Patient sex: F
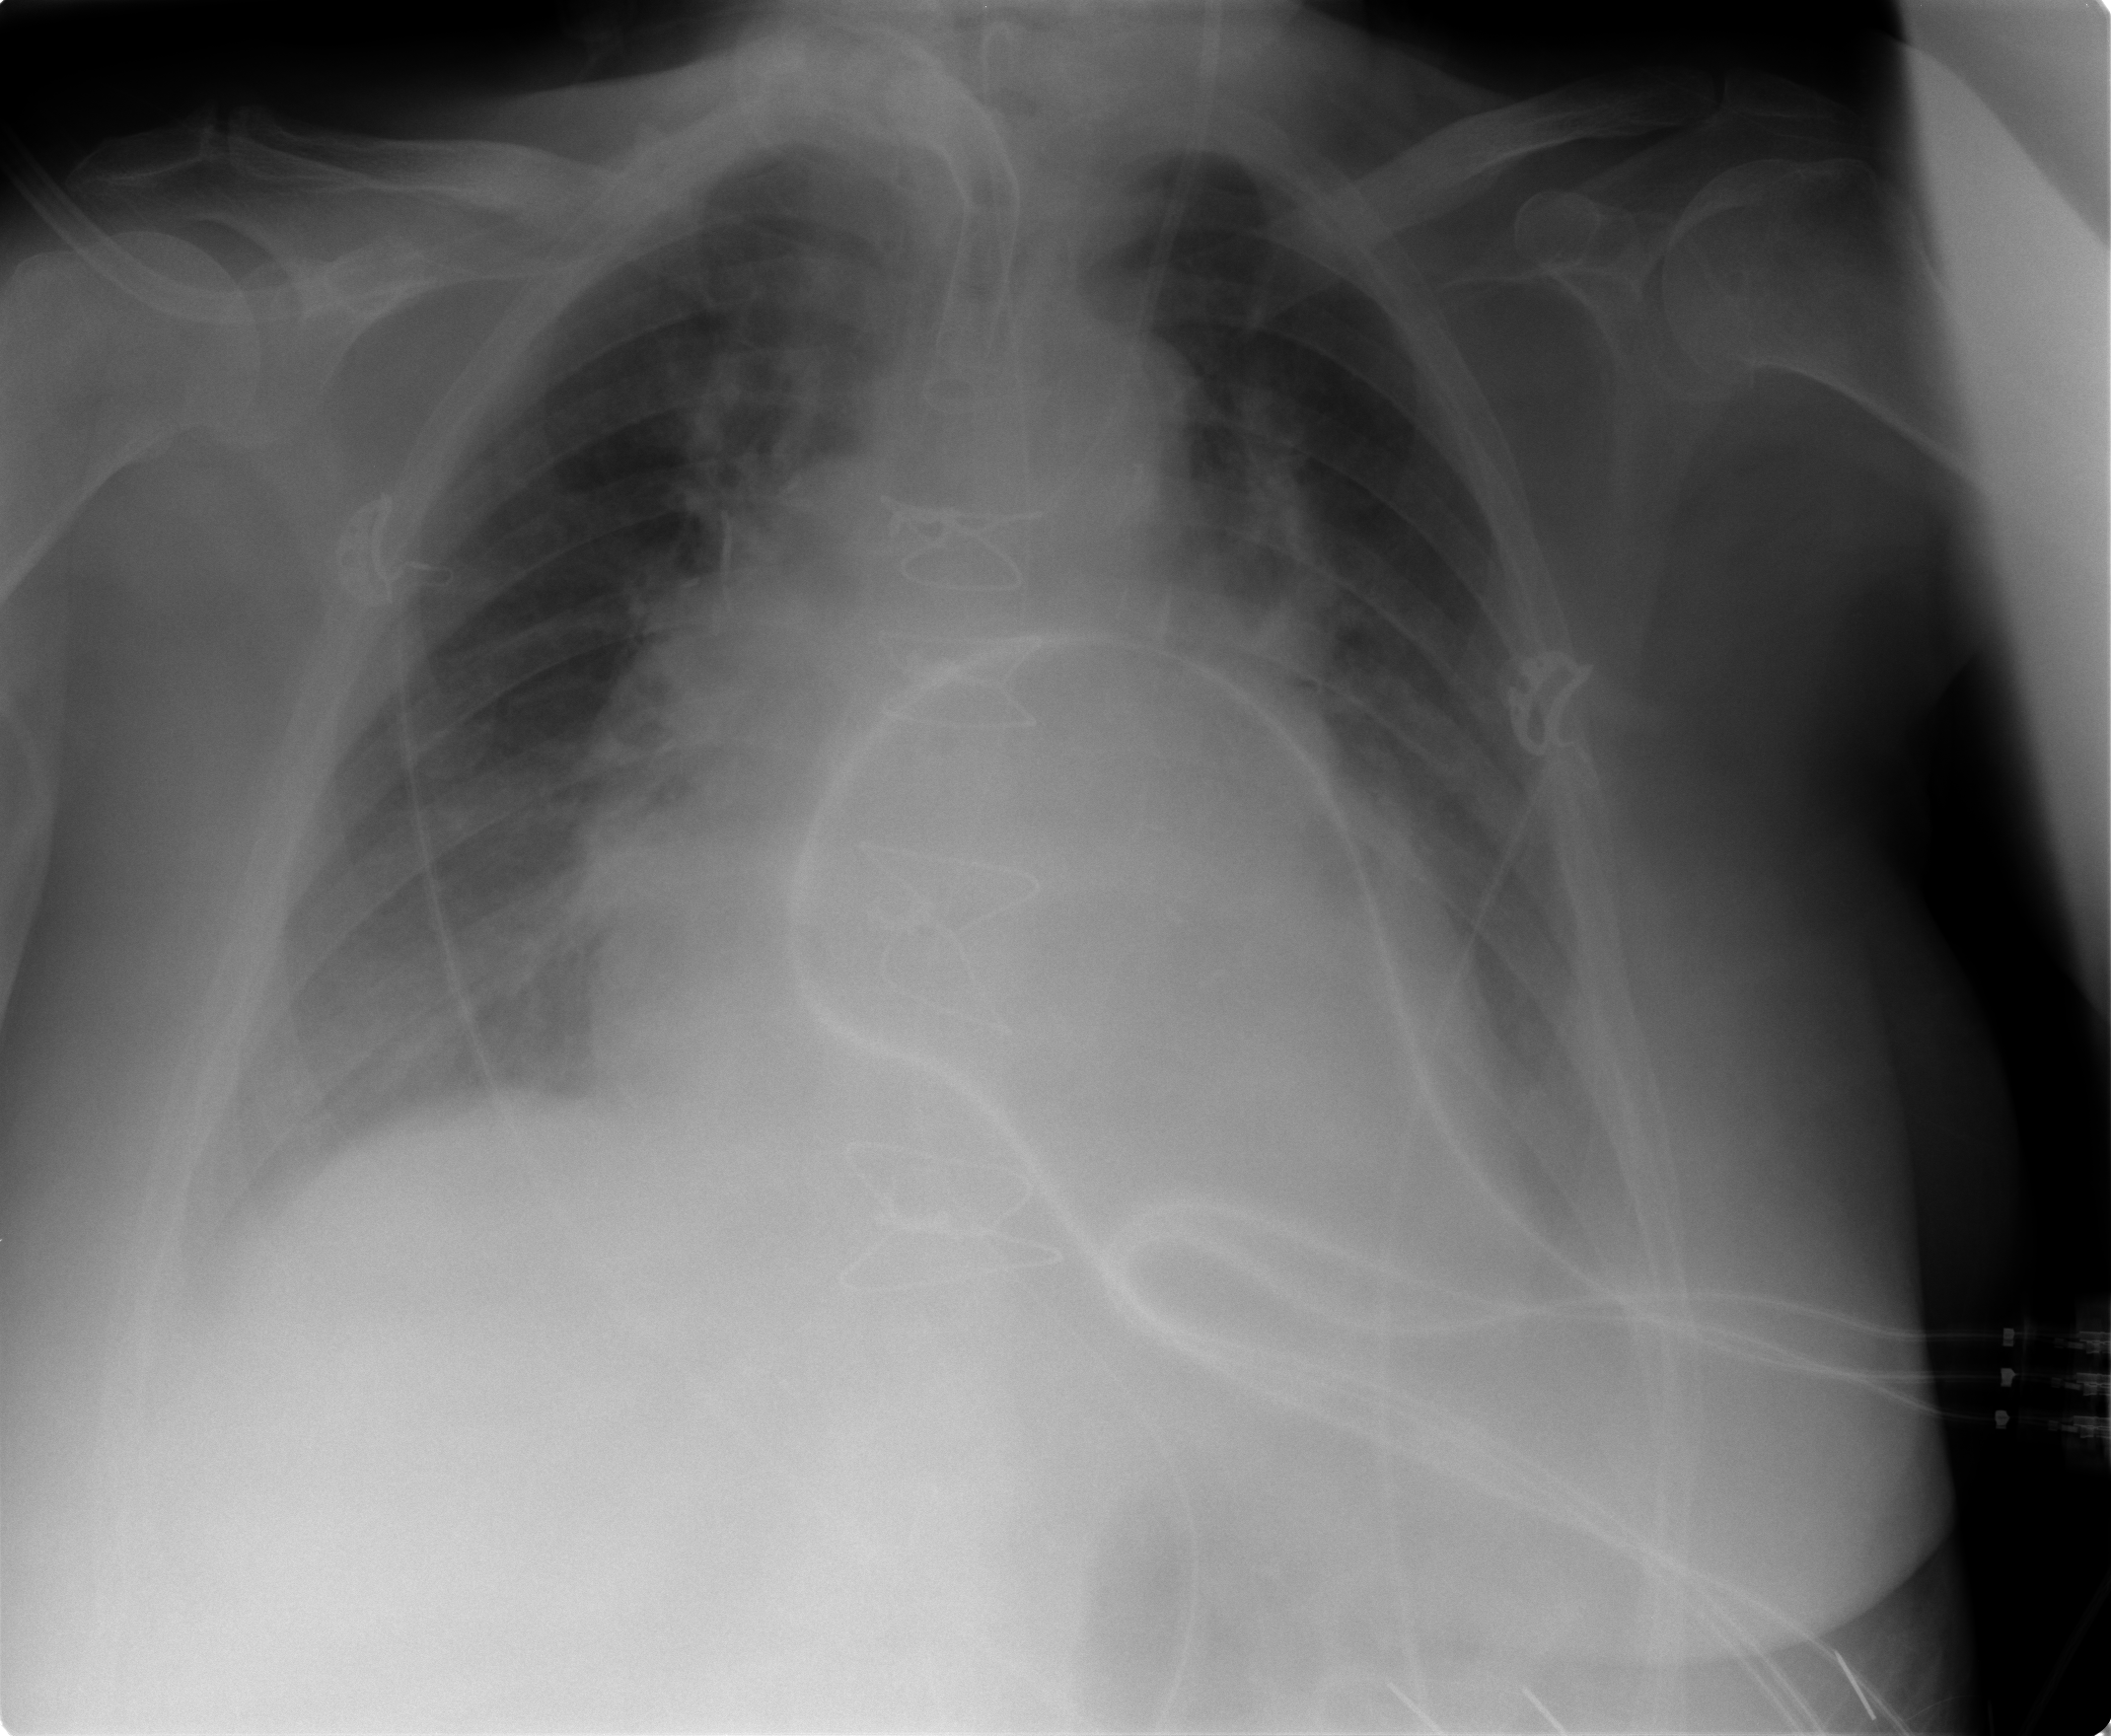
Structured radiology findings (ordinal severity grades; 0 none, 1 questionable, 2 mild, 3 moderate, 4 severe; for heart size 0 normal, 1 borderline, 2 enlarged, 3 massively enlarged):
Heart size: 2
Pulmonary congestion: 2
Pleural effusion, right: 1
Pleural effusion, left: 1
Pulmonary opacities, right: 0
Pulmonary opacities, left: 1
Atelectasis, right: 2
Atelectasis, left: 2